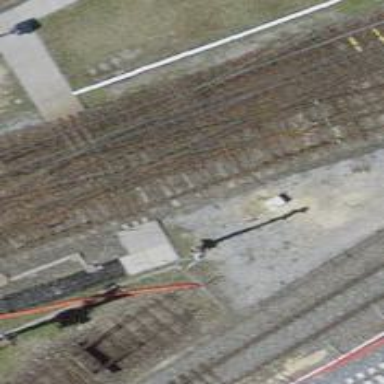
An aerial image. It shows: Railway crossing.